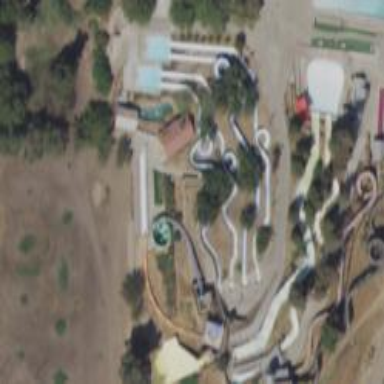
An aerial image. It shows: Water slide attraction.